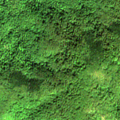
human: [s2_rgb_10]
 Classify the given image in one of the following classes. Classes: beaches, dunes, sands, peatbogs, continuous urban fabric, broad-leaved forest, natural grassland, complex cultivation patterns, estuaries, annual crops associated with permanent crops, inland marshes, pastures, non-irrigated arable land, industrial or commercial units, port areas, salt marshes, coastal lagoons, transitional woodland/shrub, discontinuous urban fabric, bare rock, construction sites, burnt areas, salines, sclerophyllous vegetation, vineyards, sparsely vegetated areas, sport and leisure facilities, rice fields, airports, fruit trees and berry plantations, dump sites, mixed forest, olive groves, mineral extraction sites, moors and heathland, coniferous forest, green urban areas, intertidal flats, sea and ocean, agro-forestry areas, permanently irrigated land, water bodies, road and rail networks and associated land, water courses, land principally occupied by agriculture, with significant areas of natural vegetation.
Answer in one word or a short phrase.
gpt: broad-leaved forest